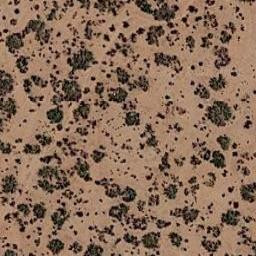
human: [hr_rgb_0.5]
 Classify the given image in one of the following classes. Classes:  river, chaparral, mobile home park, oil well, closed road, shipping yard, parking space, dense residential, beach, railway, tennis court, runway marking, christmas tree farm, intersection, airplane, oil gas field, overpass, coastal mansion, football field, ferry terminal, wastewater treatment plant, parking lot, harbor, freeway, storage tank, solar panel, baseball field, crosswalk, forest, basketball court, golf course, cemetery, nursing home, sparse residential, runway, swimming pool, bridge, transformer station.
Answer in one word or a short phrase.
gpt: chaparral